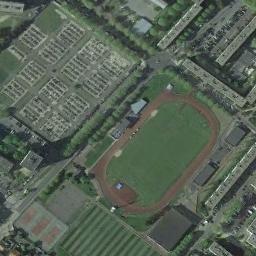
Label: ground_track_field